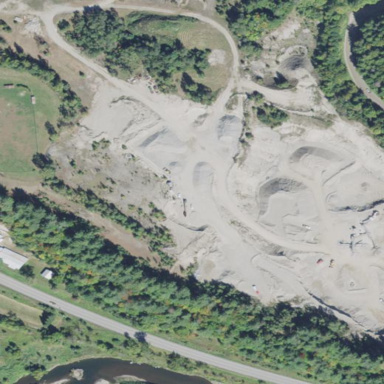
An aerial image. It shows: Quarry area.